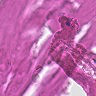
Metastatic tissue present: no